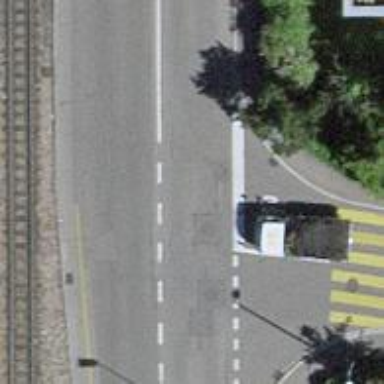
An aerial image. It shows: Secondary road with asphalt surface and sidewalk on the left.